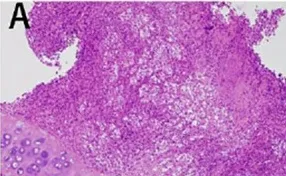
Transbronchiallung biopsy before treatment. (A, B) Atypical cell infiltration and lymphocyte infiltration were observed.
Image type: pathology (h&e)